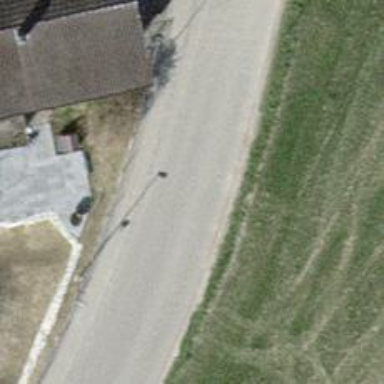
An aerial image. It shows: Smoothly paved residential road.